Question: I am using the BoxLayout Manager to fit other jpanels horizontally. On each one of those panels contained inside of the boxlayout, is another box layout that lays out jbuttons vertically. Here is a visual image.

I would like to be able to add borders between each set of buttons, as well as add a top button that says what each value in the column is. The borders don't seem that hard, but I am not sure if it is even possible to add a column header with the current layout manager I have.
Do I need to switch layout managers, or is there a way to add column headers to each panel? Glue seems like an idea, but I am not sure how to position the header at the very top, while still centering the other buttons.
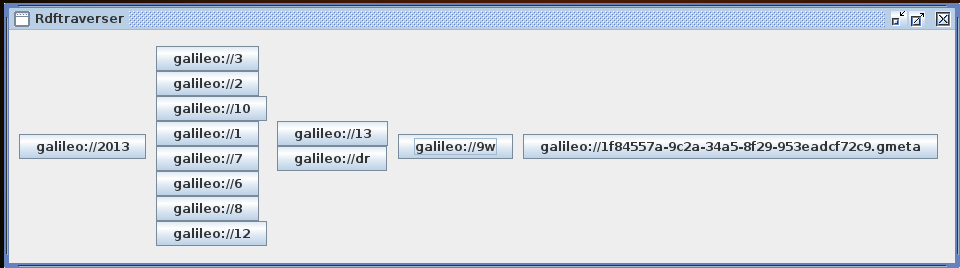
Answer: > Do I need to switch layout managers, or is there a way to add column headers to each panel? Glue seems like an idea, but I am not sure how to position the header at the very top, while still centering the other buttons.
Wrap a 'JPanel' around each of your columns with a 'BorderLayout' and put the header in the 'BorderLayout.NORTH'. The original column panel can be put in the 'BorderLayout.CENTER'.
There is no need to stick to just one layout. Typically it is easier to <URL> to obtain a result